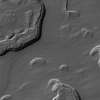
Atmospheric dust classification: not_dusty